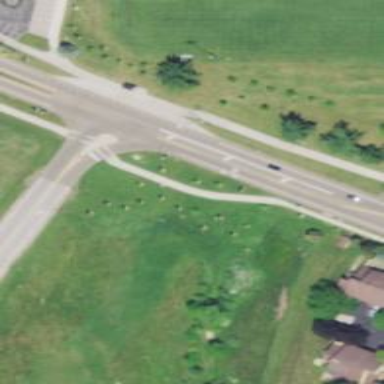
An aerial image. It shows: Disc golf basket.